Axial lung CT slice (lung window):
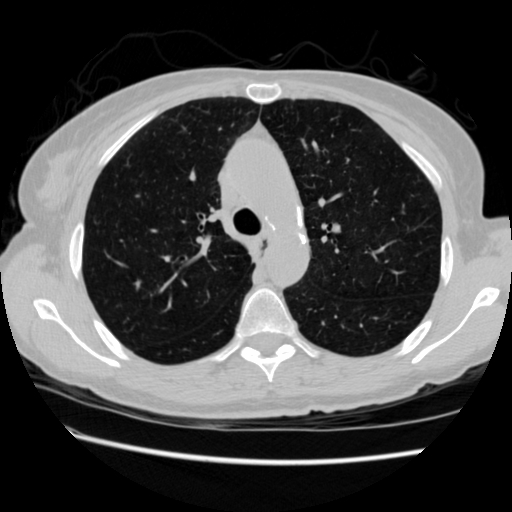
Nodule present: no